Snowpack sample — Buffalo Mountain, Silverthorne, Colorado, USA (1/25/25, 10:11 AM MST)
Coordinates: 39.6222, -106.1139
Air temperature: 22 °F
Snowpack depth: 110 cm
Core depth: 30 cm
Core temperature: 42.8 °F
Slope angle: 12°, slope face: 102°
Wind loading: high
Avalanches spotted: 0
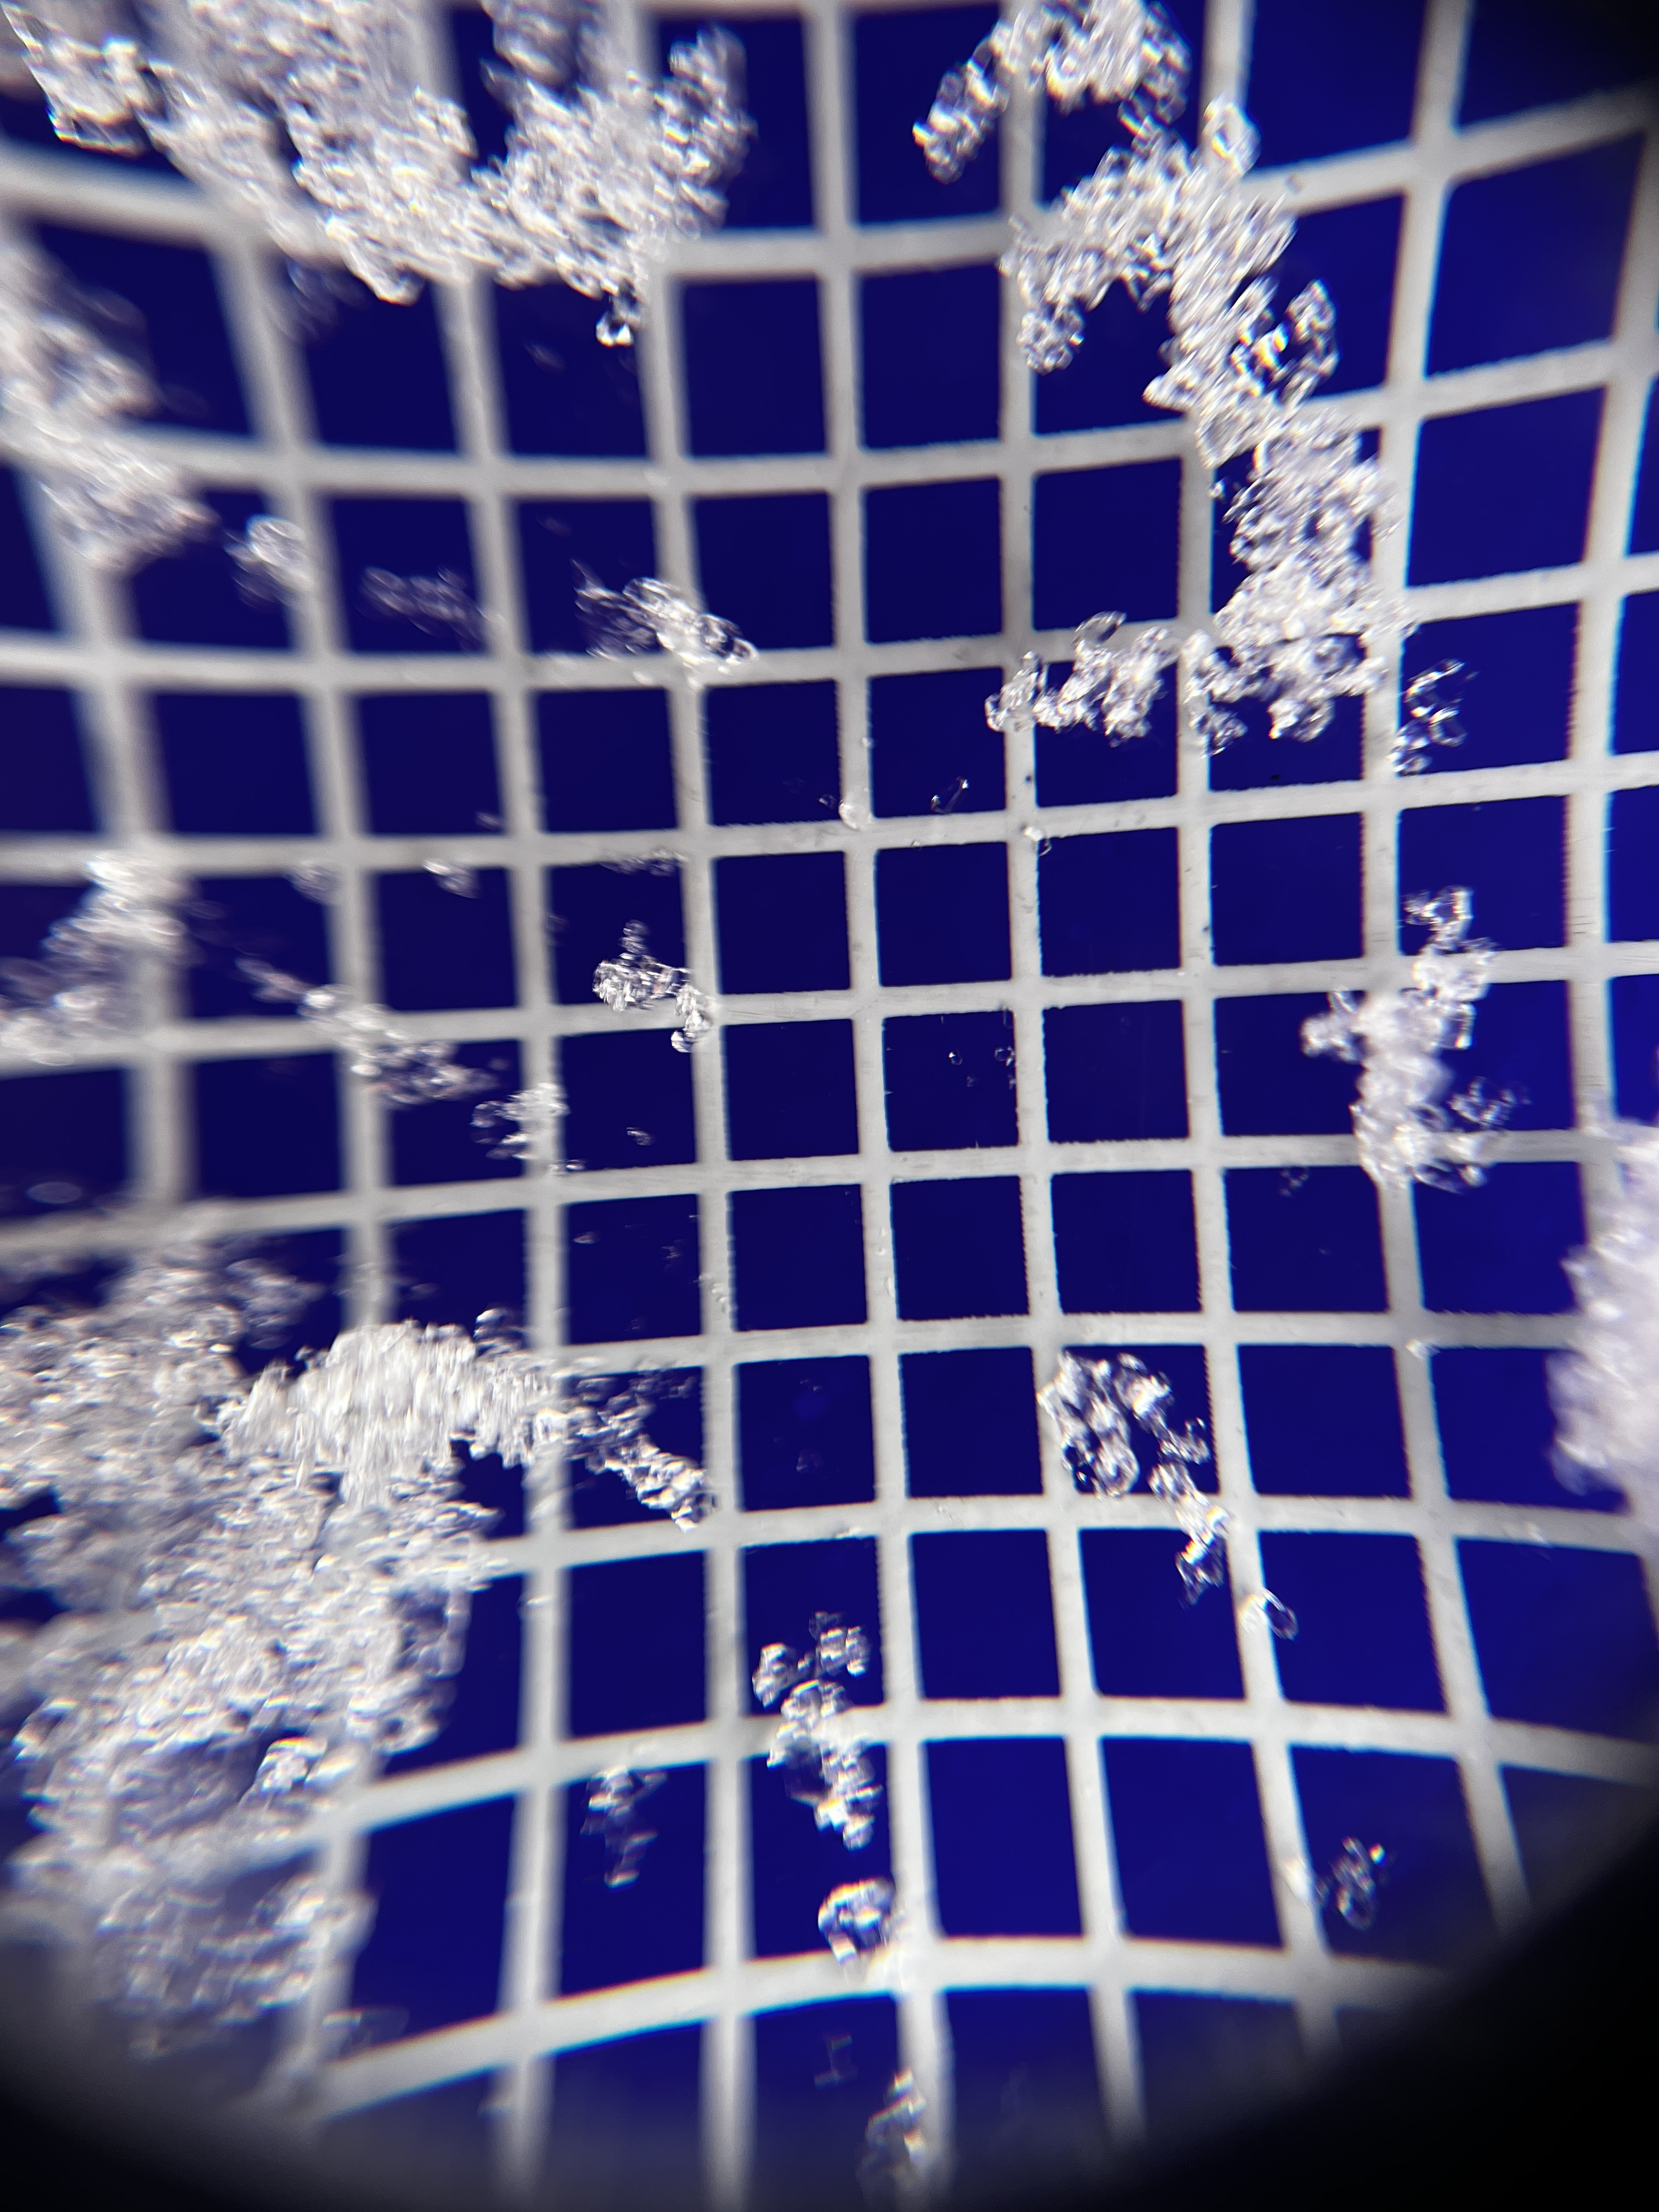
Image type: magnified_profile
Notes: No avalanches nearby, collected on the outskirts of a fire break 15 meters from the treeline, on way to Buffalo and Red Mountain